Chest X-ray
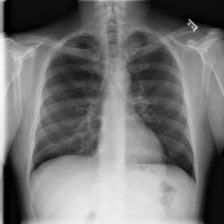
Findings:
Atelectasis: negative
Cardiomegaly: negative
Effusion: negative
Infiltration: negative
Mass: negative
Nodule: negative
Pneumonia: negative
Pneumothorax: negative
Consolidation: negative
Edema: negative
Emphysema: negative
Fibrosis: negative
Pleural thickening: negative
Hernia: negative